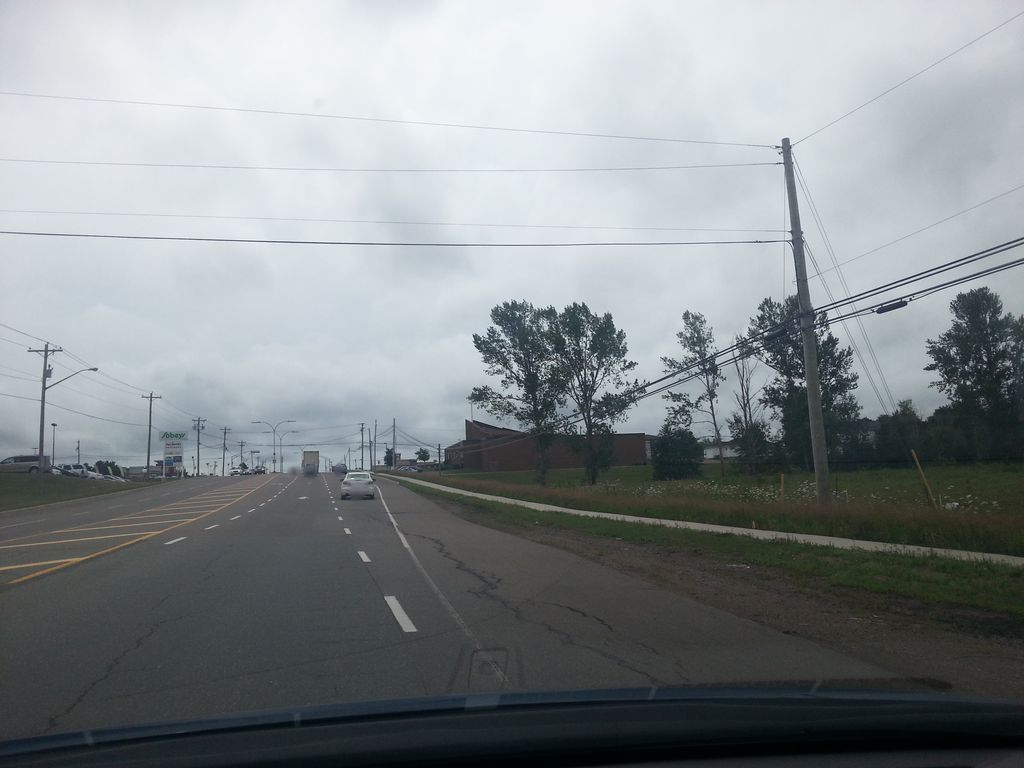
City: charlottetown